Breast ultrasound image
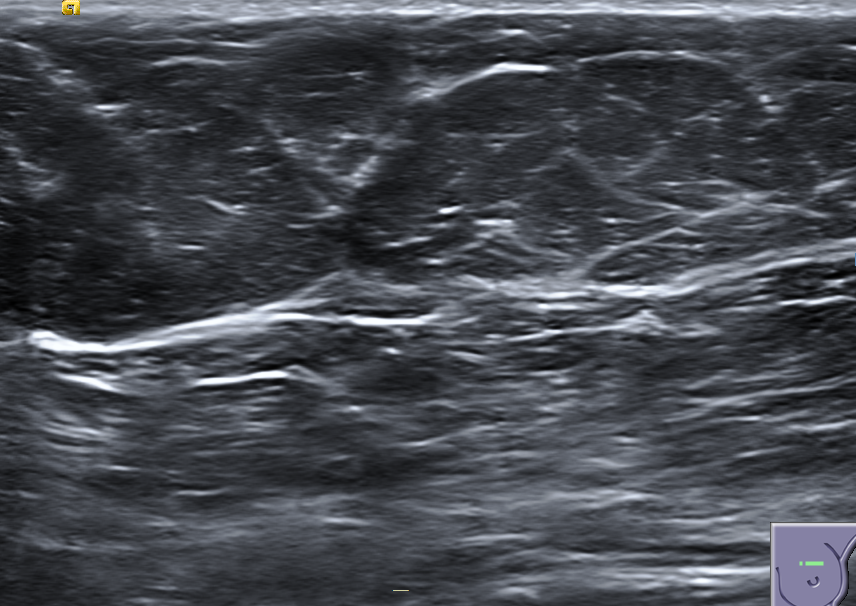
Diagnosis: normal